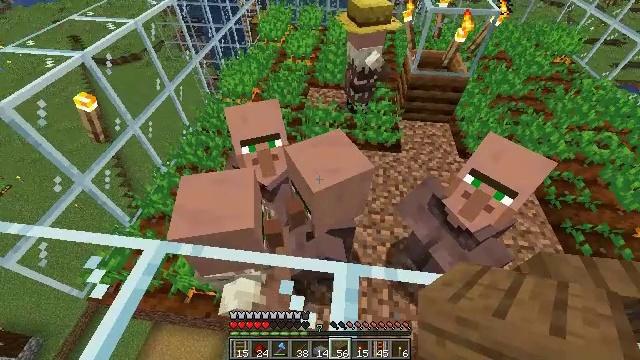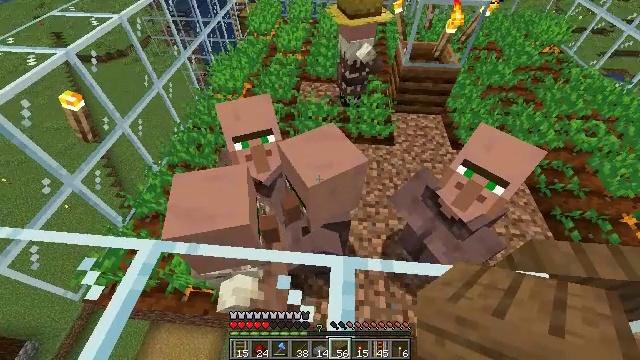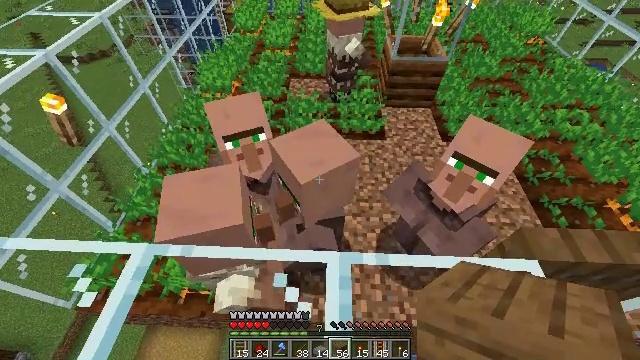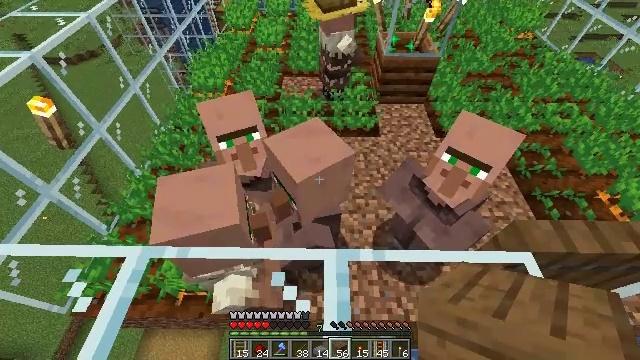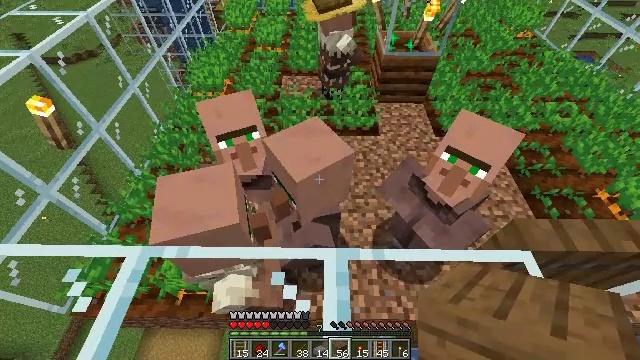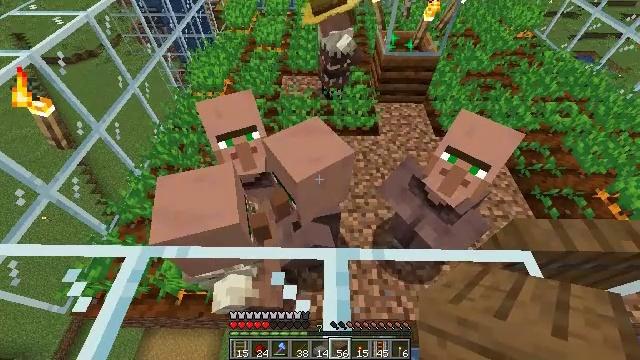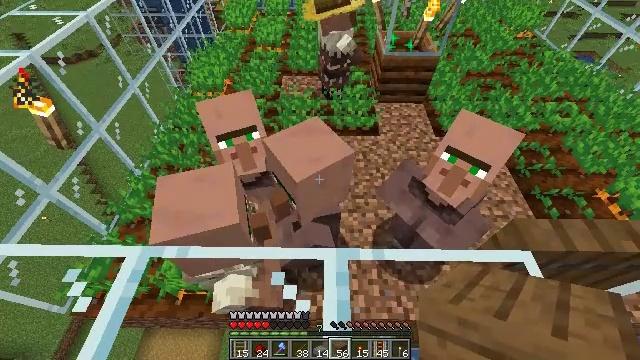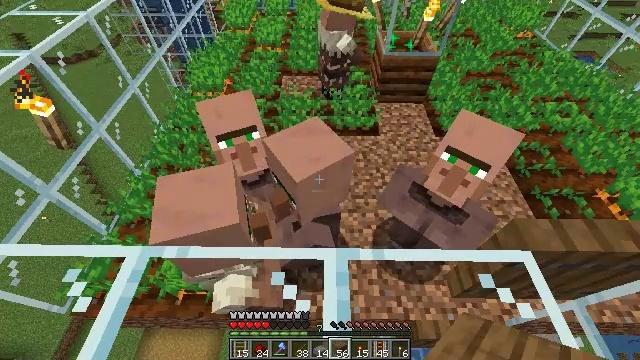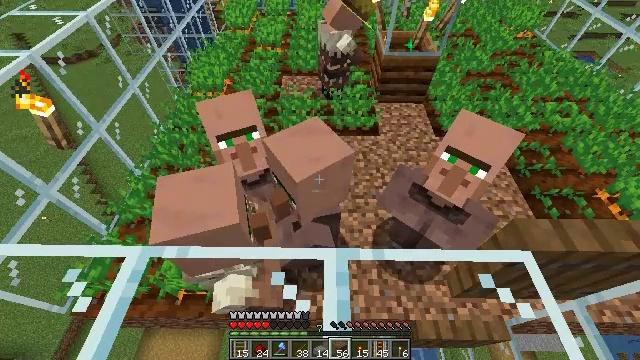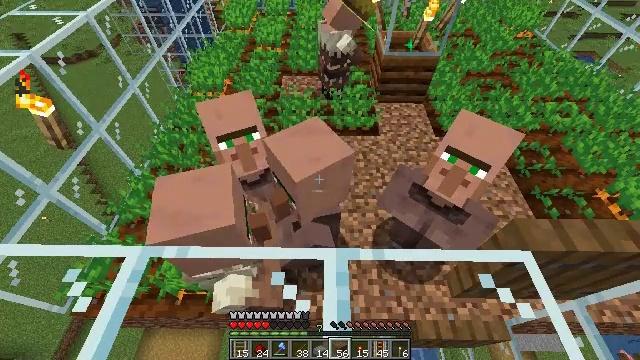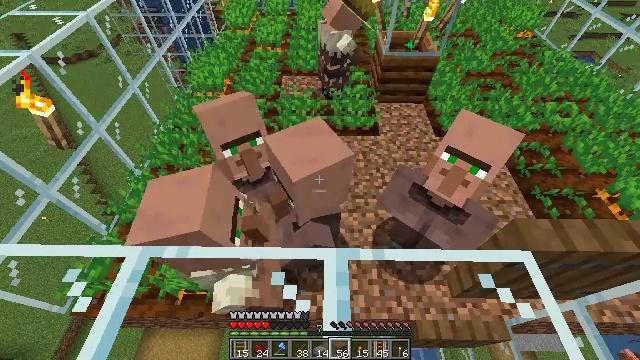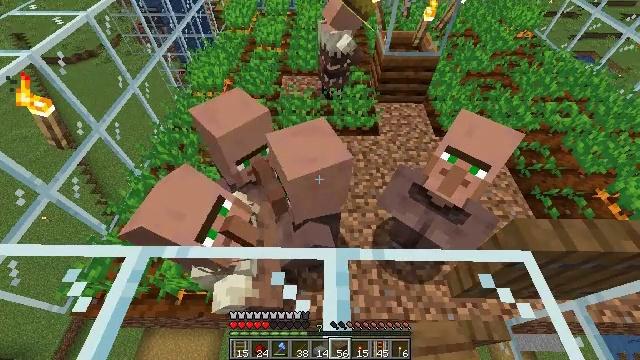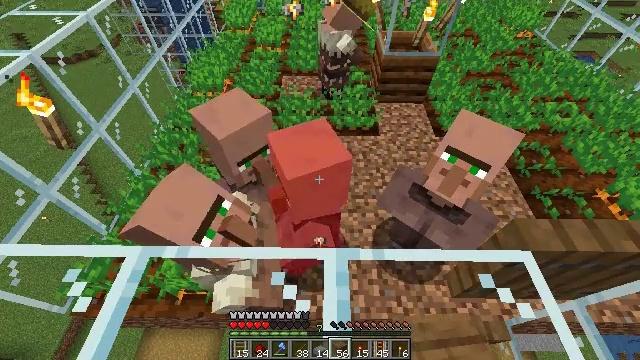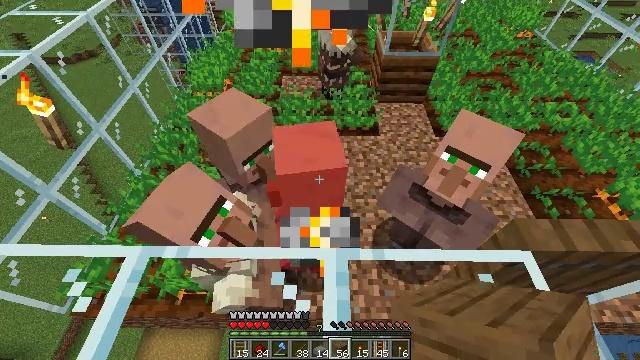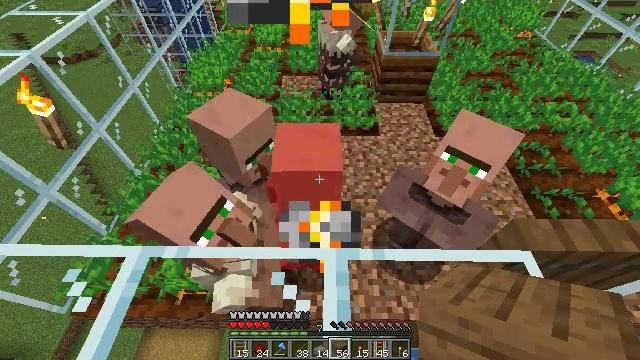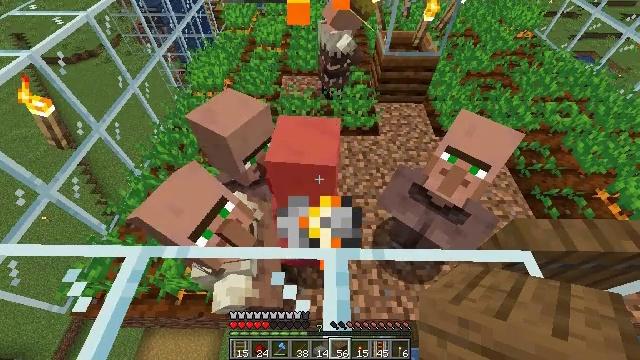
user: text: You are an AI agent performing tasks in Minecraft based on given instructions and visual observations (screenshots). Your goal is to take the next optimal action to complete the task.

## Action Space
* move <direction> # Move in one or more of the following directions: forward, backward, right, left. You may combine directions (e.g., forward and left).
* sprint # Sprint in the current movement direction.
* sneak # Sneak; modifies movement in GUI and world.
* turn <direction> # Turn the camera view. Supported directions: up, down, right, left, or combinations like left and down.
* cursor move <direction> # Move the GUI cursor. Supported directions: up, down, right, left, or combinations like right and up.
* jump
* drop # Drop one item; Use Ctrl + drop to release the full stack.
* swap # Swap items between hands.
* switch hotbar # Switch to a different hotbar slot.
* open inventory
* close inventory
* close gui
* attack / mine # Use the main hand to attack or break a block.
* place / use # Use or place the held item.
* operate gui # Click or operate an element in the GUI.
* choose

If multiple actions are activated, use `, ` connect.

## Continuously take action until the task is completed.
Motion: motion action
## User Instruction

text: Attack the villager.
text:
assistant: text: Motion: sneak, turn right and down
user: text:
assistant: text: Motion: sneak, turn right
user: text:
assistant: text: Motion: sneak, turn right
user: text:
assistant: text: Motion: sneak
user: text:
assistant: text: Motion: sneak
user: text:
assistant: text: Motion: sneak
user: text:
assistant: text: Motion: sneak, attack / mine
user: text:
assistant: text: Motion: sneak, attack / mine
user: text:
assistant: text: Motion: sneak
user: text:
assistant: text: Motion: sneak
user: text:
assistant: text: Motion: sneak
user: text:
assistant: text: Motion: sneak
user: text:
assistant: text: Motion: sneak
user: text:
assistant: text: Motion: sneak
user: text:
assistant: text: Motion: sneak
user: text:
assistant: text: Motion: sneak
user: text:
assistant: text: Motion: sneak
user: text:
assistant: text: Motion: sneak
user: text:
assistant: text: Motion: sneak
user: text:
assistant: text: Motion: sneak
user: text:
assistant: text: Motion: sneak
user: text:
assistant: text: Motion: sneak
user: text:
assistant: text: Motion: sneak
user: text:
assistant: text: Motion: sneak
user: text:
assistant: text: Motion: sneak, turn up
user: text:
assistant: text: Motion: sneak, turn left and up
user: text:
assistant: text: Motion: sneak, turn left and up
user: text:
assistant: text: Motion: sneak, turn up
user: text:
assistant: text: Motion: sneak, turn up
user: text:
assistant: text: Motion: sneak